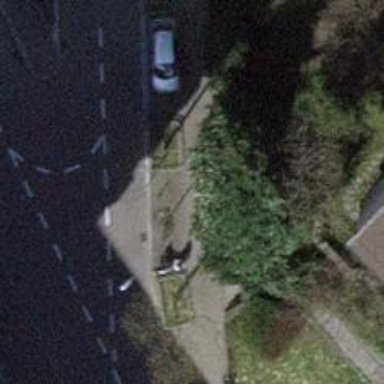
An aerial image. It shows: Kerb serving as barrier.